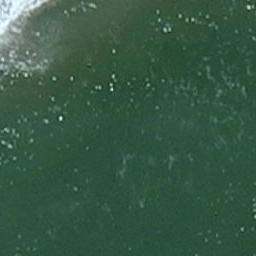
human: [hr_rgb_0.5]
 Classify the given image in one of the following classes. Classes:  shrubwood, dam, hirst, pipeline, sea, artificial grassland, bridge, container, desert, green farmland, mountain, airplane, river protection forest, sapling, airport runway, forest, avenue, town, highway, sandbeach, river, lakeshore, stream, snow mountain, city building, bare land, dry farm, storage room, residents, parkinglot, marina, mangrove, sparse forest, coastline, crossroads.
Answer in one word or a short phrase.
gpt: sea